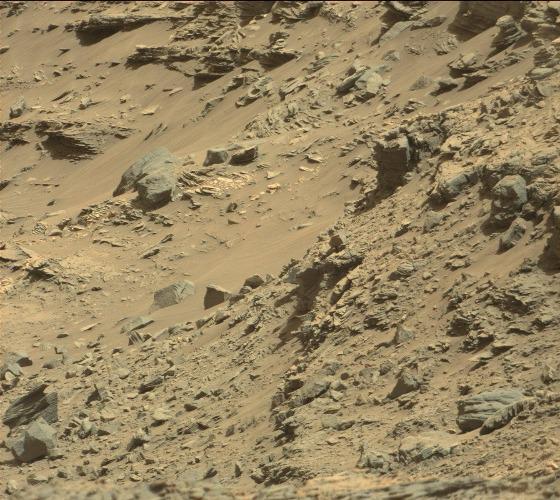
Terrain classes present: Bedrock, Gravel / Sand / Soil, Rock, Shadow